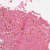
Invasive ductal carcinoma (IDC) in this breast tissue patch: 0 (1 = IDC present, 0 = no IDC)